Field crop: maize
Growth stage: 2
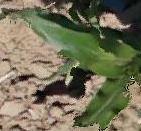
Species: maize